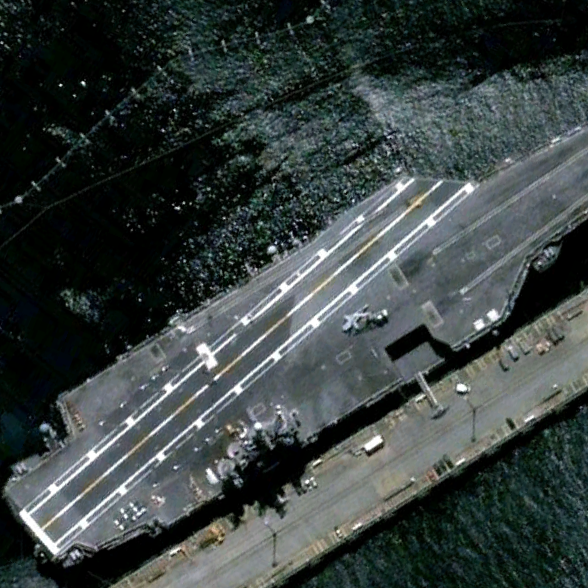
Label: Nimitz-class_aircraft_carrier